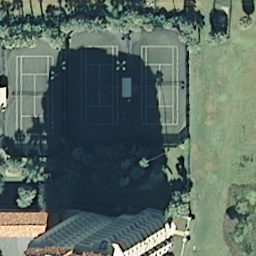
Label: tenniscourt